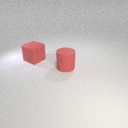
large red rubber cylinder in front of large red rubber cube